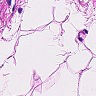
Metastatic tissue present: no